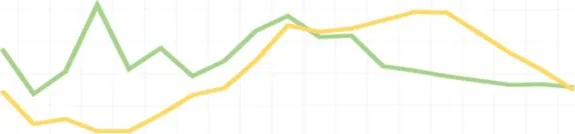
Treatment and observation during hospitalization. Picture. Showing white blood cell count, and ,platelet count.
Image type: pathology (immunostaining)